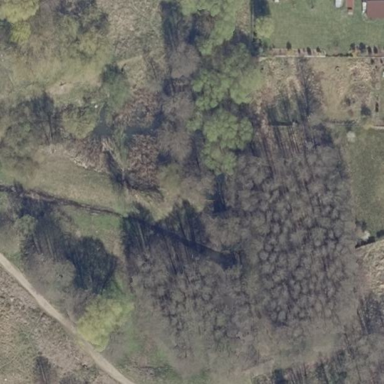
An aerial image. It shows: Mixed leaf woodland.